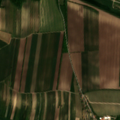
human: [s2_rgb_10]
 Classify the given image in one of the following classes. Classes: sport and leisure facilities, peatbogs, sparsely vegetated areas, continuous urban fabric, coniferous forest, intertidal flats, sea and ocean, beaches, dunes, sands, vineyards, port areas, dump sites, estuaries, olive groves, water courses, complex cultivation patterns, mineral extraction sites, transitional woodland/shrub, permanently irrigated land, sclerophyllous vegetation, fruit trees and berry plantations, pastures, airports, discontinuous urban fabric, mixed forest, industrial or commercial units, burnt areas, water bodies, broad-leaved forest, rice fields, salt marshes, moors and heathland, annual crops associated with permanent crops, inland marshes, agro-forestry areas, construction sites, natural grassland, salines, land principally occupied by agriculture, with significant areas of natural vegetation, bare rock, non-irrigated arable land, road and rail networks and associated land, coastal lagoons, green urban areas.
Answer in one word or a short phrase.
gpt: discontinuous urban fabric, non-irrigated arable land, vineyards, land principally occupied by agriculture, with significant areas of natural vegetation, broad-leaved forest